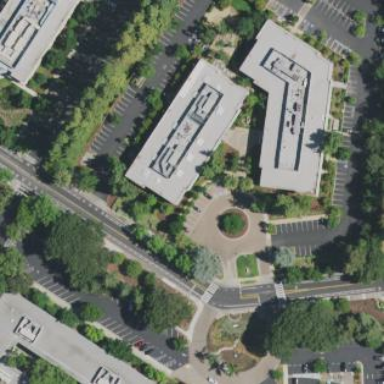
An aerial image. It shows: Office building.